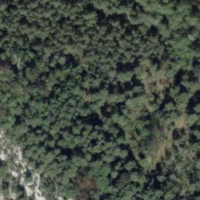
EUNIS habitat code: 32
Species observed at this site:
Sesia apiformis
Argynnis paphia